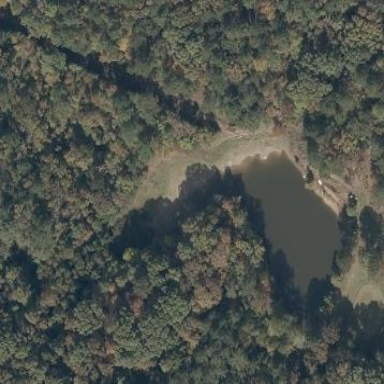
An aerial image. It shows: Lake or pond formed by natural water.